Question: Here's some part of my code but I don't want to use android:layout_width="240dp".
Please Help.There are two text views and both textViews are very long but they should not go outside of layouts and horizontal scrolling is enabled.
'''
<LinearLayout
android:id="@+id/layoutSlide1"
android:layout_width="fill_parent"
android:layout_height="wrap_content"
android:background="@drawable/option_bar"
android:orientation="horizontal" >
<!-- OPtion 1 -->
<HorizontalScrollView
android:id="@+id/horizontalScrollView2"
android:layout_width="240dp"
android:layout_height="wrap_content"
android:paddingLeft="30dp"
android:paddingTop="5dp" >
<LinearLayout
android:layout_width="wrap_content"
android:layout_height="wrap_content"
android:orientation="vertical" >
<TextView
android:id="@+id/tvOptionA"
android:layout_width="match_parent"
android:layout_height="wrap_content"
android:maxLines="1"
android:text="A - Option A "
android:textAppearance="?android:attr/textAppearanceMedium"
android:textColor="#ffffff"
android:textStyle="bold" />
</LinearLayout>
</HorizontalScrollView>
<!-- OPtion 2 -->
<HorizontalScrollView
android:id="@+id/horizontalScrollView2"
android:layout_width="wrap_content"
android:layout_height="wrap_content"
android:paddingBottom="5dp"
android:paddingLeft="60dp"
android:paddingTop="5dp"
android:paddingRight="30dp" >
<LinearLayout
android:layout_width="wrap_content"
android:layout_height="wrap_content"
android:orientation="vertical" >
<TextView
android:id="@+id/tvOptionB"
android:layout_width="wrap_content"
android:layout_height="wrap_content"
android:lines="1"
android:text="B - Option B"
android:textAppearance="?android:attr/textAppearanceMedium"
android:textColor="#ffffff"
android:textStyle="bold" />
</LinearLayout>
</HorizontalScrollView>
</LinearLayout>
'''
I made a photoshop image to show what i want;
there are two different scroll views.

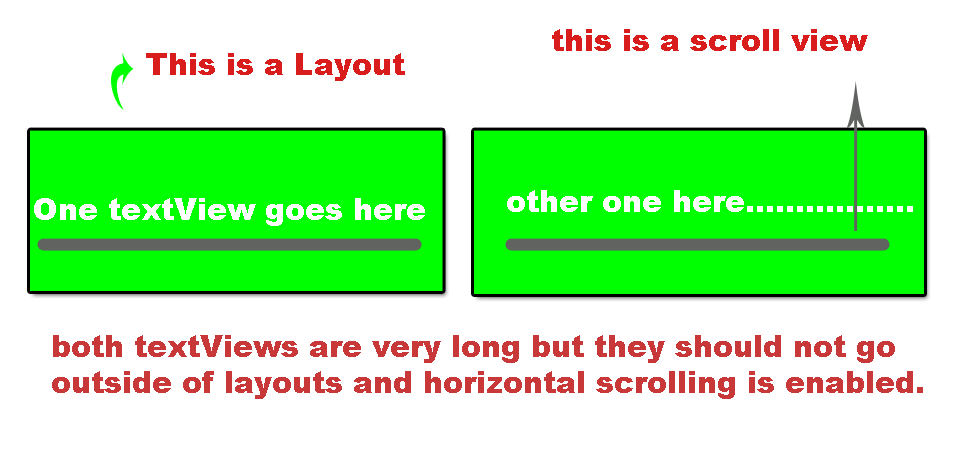
Answer: Manipulate your code according to this:
'''
<LinearLayout>
<HorizontalScrollView
android:layout_width="0dp"
android:layout_weight="1">
<LinearLayout>
<TextView>
</TextView>
</LinearLayout>
</HorizontalScrollView>
<HorizontalScrollView
android:layout_width="0dp"
android:layout_weight="1">
<LinearLayout>
<TextView>
</TextView>
</LinearLayout>
</HorizontalScrollView>
</LinearLayout>
'''